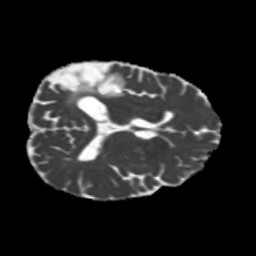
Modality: MD
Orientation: axial
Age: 47
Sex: male
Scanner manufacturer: siemens
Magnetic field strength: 3 T
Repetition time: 5.25 s
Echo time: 0.08 s